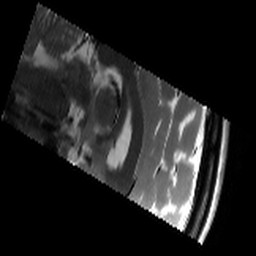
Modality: T2w
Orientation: sagittal
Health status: healthy
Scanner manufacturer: siemens
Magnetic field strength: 3 T
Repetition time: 8.02 s
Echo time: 0.08 s